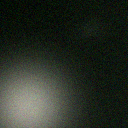
Screen state: off